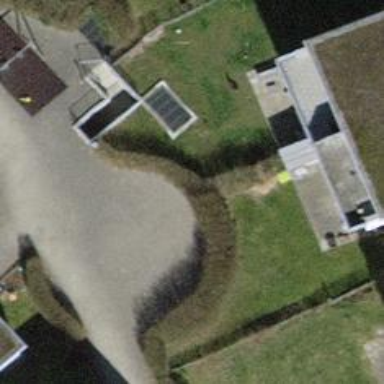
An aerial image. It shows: Hedge acting as barrier.